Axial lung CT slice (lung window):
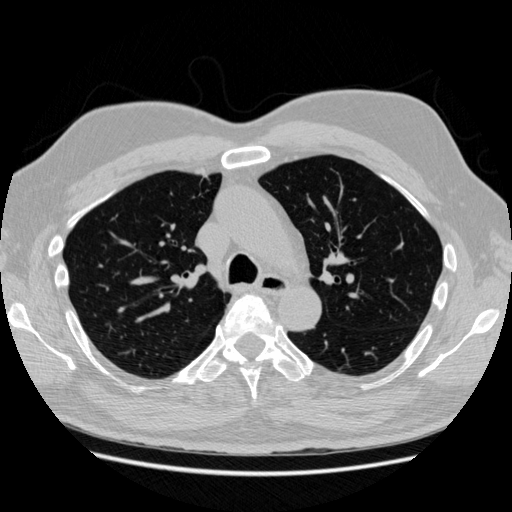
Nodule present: no